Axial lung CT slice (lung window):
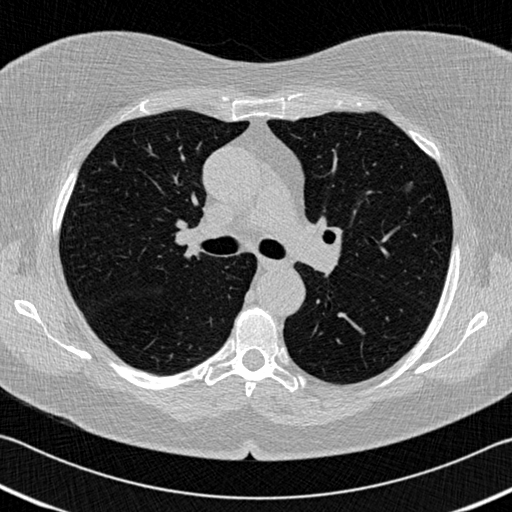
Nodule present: yes
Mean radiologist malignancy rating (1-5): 2.333